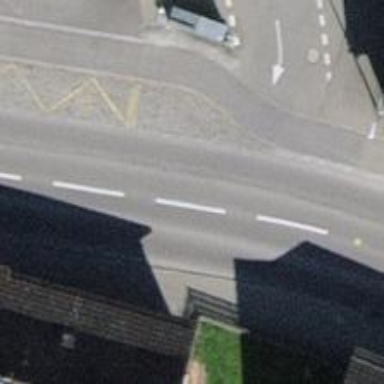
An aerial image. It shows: Public transport stop position.